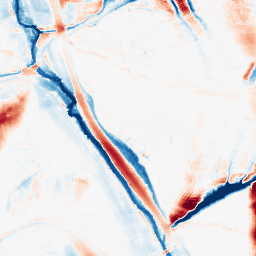
Category: morphological
Decomposition family: morphological_ellipse
Decomposition parameters: operation: average
width: 20
height: 50
Upsampling method: lanczos
Upsampling parameters: scale: 8
Upsampling scale: 8